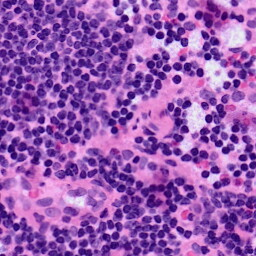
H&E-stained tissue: LymphNode